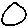
Label: circle